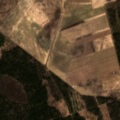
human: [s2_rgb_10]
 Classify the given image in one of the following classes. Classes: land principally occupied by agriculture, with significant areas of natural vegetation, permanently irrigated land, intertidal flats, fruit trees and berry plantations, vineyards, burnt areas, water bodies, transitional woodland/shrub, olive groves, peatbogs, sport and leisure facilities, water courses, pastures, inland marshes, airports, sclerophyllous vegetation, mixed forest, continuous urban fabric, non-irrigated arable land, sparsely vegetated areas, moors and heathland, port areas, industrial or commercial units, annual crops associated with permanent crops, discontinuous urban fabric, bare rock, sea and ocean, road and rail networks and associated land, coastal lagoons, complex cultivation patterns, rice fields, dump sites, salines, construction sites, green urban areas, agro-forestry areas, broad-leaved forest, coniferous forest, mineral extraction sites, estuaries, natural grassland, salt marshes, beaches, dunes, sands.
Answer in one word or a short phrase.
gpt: non-irrigated arable land, coniferous forest, mixed forest, transitional woodland/shrub